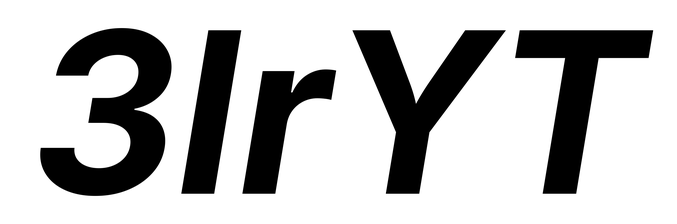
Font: Inter-Italic_Bold_Italic